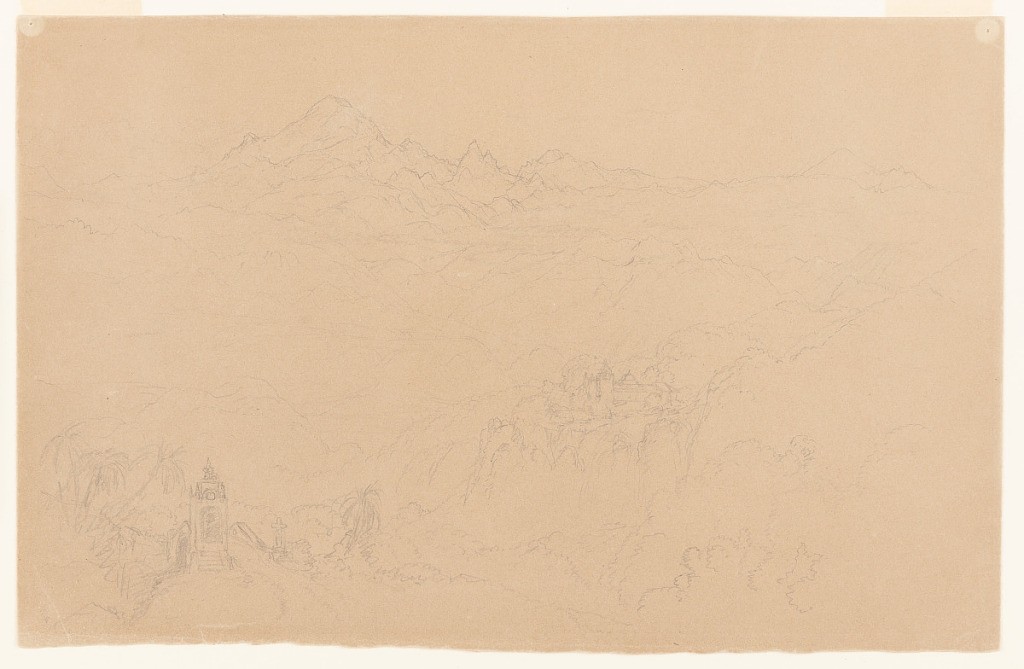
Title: Andean Landscape
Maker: Frederic Edwin Church, American, 1826–1900
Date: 1853
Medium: Graphite on tan wove paper; verso: graphite
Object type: Drawing
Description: Landscape sketch showing a view of a rugged Andean landscape with human-made structures in the foreground and middle distance. In foreground, a memorial with a cross and two domestic strcutures are visible at lower left, beside a road or trail. Steep ravine separates foreground from middle distance, where a large church is perched on a cliff at center right. Nearby hills and valleys lead to a rugged and craggy mountain at upper left--possibly Cotopaxi. Another conical volcano is visible in along the horizon in the background at upper right.

Verso: Landscape sketch of rugged mountain rising behind a steep ravine.